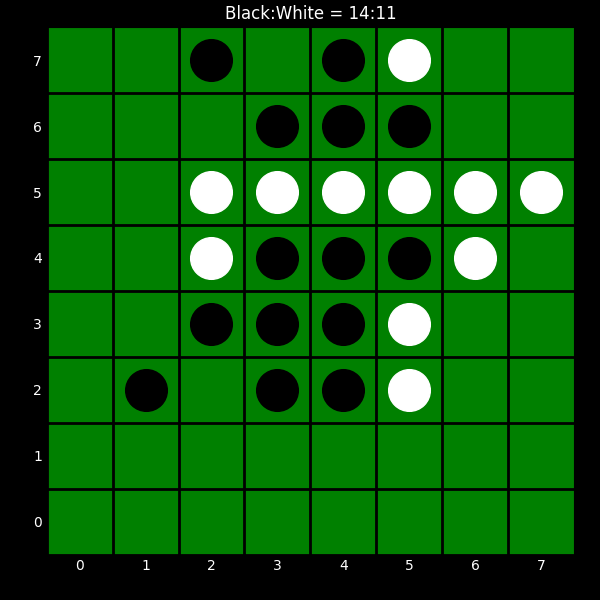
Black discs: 14
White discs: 11